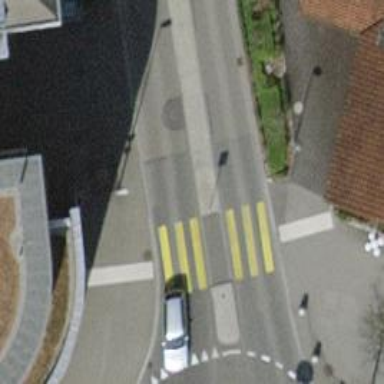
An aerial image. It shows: Zebra crossing with pedestrian island.